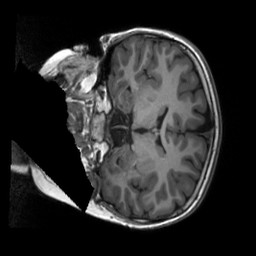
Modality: T1w
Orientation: coronal
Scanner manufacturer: siemens
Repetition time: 2.3 s
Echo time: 0.00229 s